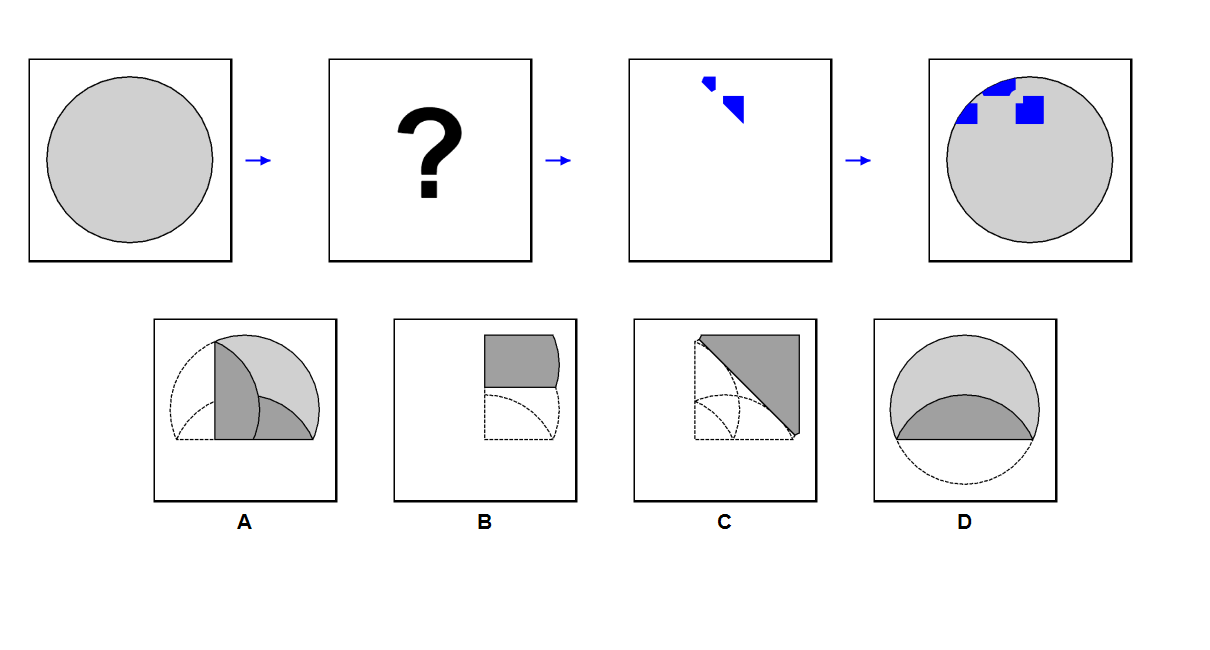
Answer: B